Field crop: tomato
Growth stage: 1
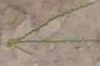
Species: cyperus